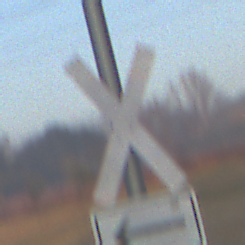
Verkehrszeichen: Andreaskreuz
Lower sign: RichtungsangabeDurchPfeile1
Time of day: Dawn
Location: Outdoor (Nature)
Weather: Clear
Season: NotSpecified
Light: Natural